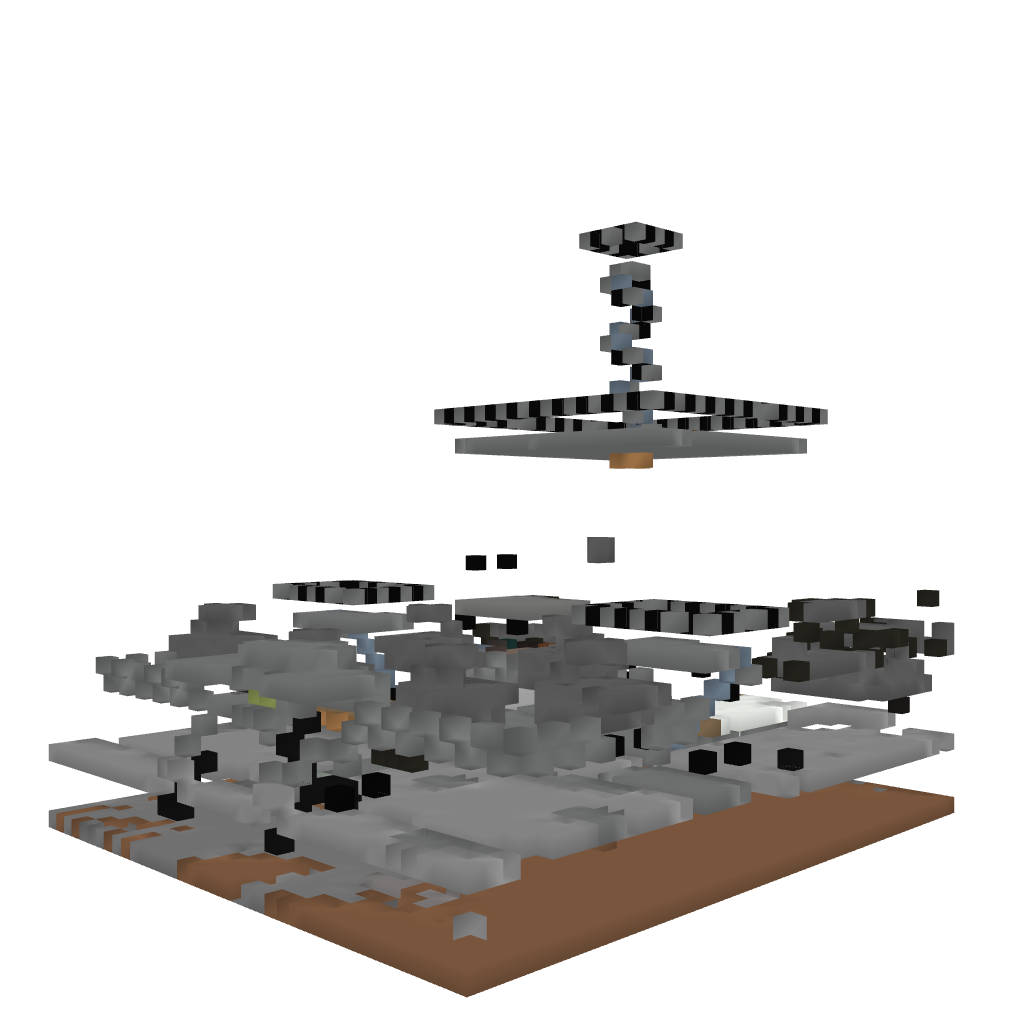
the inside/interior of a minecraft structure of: castle 3